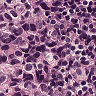
Metastatic tissue present: yes